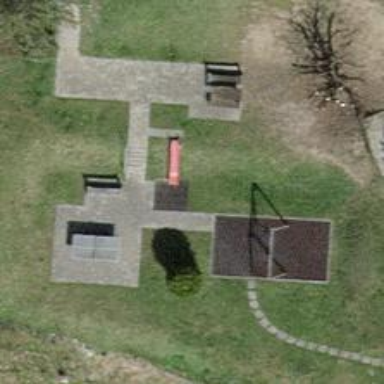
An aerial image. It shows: Playground area for leisure activities on the land.